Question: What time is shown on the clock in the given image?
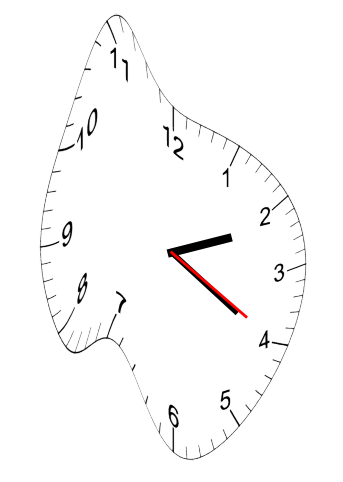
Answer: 02:20:20